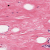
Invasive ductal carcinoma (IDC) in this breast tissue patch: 0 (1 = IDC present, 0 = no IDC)